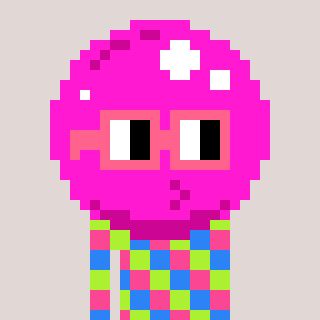
a pixel art character with square pink glasses, a bubblegum-shaped head and a grayscale-colored body on a warm background